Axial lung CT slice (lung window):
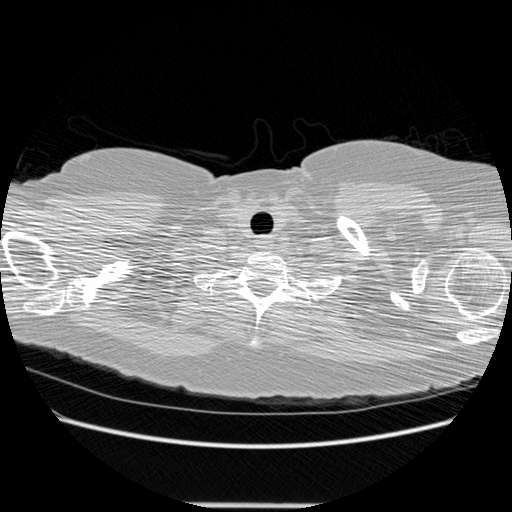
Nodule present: no